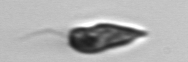
Label: Euglena